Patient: sex M, age 68
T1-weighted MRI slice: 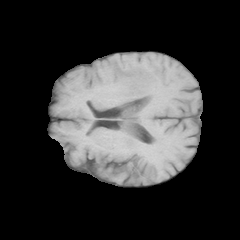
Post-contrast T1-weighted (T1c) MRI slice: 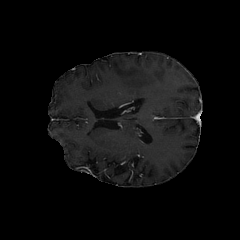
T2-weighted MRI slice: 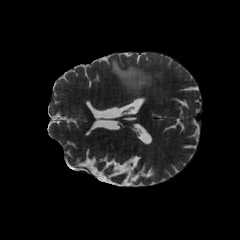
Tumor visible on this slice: yes
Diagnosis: Glioblastoma, IDH-wildtype
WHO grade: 4